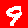
Digit: 9